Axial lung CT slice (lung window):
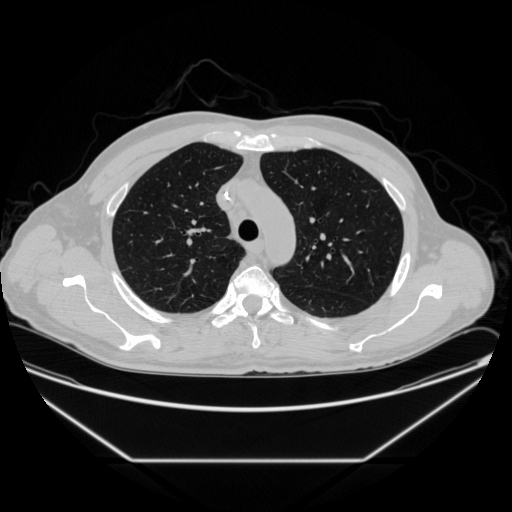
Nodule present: no